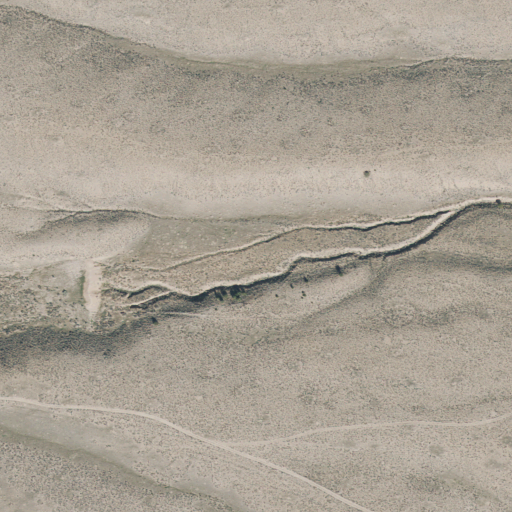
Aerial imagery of valley in Utah named Post Hollow containing grassland, shrub, and open development